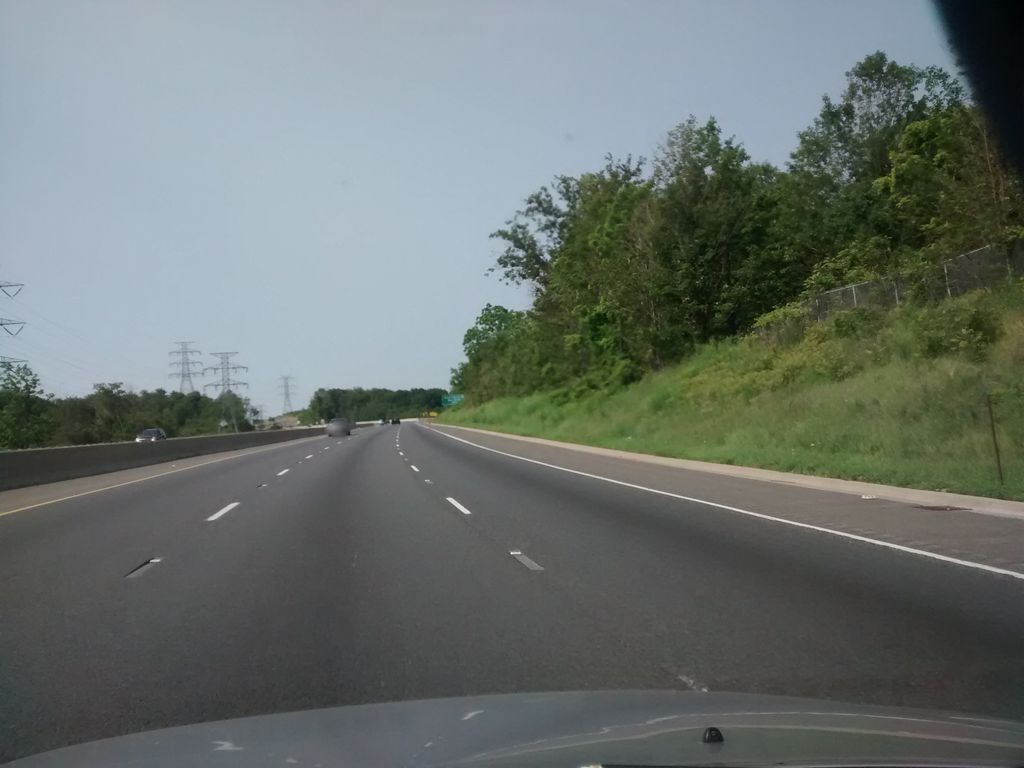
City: hamilton